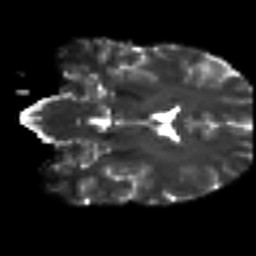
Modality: T2w
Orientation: coronal
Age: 26
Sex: female
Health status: ill
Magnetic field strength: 3 T
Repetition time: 8.4 s
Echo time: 0.0926 s